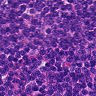
Metastatic tissue present: no